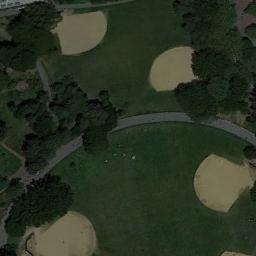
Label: baseball_diamond